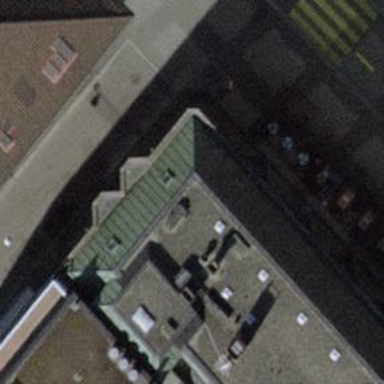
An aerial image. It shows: Restaurant.